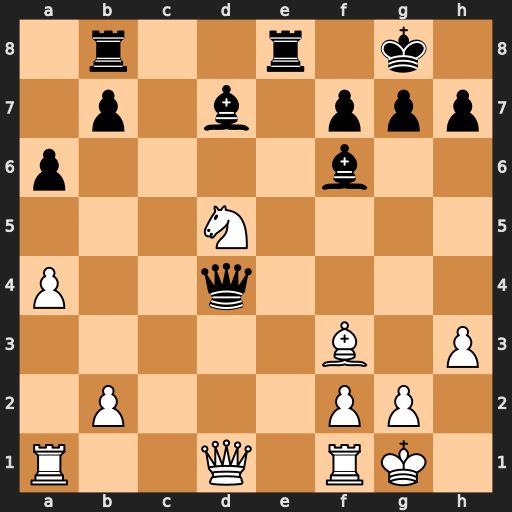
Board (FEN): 1r2r1k1/1p1b1ppp/p4b2/3N4/P2q4/5B1P/1P3PP1/R2Q1RK1
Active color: w
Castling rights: -
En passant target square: -
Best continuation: Nxf6+ Qxf6 Qxd7